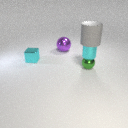
small green metal sphere in front of small cyan metal cube